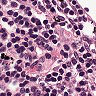
Metastatic tissue present: no